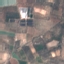
Land use / land cover class: PermanentCrop